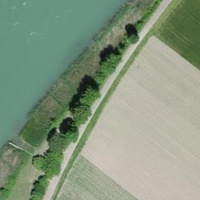
EUNIS habitat code: 52
Species observed at this site:
Fumaria officinalis